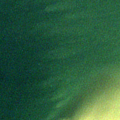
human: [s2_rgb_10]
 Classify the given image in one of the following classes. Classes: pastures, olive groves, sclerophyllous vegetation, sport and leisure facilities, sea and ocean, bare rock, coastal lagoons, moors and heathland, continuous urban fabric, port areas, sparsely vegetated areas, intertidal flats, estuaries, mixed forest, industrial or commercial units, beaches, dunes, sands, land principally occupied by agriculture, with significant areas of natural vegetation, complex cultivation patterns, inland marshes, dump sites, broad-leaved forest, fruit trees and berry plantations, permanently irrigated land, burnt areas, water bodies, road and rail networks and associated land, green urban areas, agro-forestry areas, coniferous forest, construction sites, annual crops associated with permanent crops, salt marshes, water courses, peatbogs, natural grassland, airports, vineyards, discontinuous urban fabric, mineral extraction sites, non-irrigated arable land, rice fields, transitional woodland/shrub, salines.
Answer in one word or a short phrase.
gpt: sea and ocean